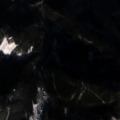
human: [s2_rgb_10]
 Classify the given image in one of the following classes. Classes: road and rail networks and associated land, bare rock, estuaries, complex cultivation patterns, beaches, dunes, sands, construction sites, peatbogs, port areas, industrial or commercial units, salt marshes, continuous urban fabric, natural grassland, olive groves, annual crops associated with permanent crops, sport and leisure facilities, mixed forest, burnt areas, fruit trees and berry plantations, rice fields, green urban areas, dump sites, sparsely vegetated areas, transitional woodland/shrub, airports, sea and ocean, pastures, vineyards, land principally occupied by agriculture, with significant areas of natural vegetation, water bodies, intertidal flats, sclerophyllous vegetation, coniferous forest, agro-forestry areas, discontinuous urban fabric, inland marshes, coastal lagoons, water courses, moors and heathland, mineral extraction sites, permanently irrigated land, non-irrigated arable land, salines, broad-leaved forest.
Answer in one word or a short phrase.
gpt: discontinuous urban fabric, coniferous forest, mixed forest